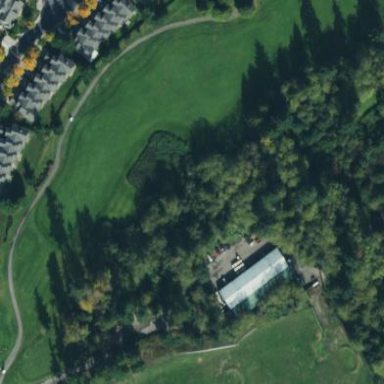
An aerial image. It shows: Golf fairway in the image.